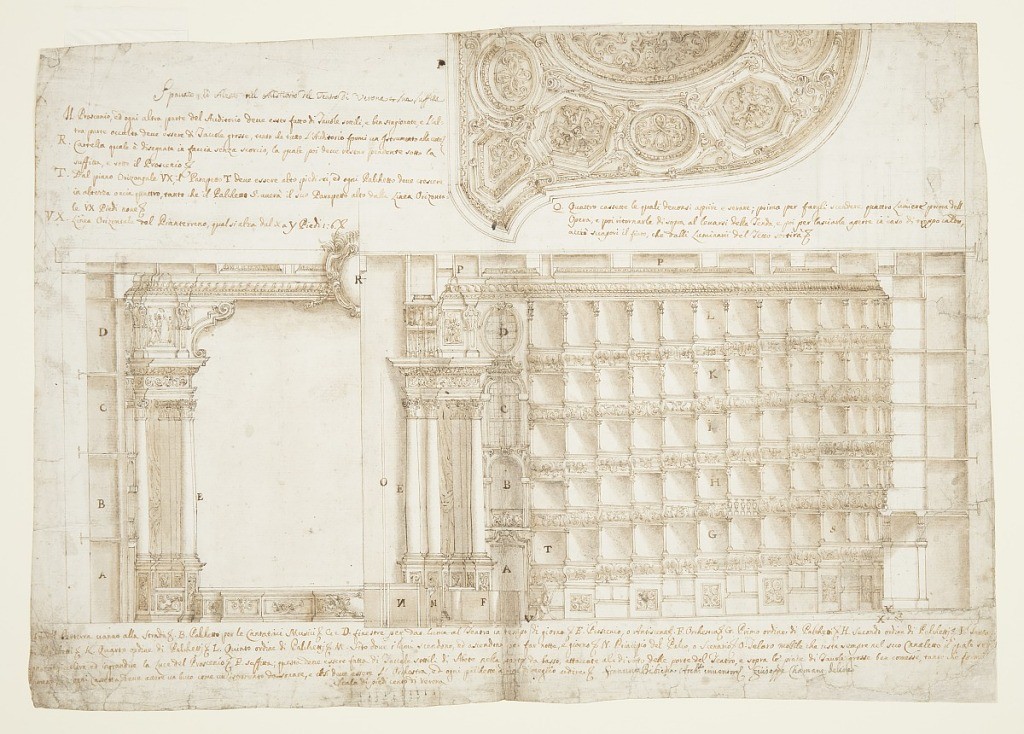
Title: Teatro Filarmonico, Accademia Filarmonica, Verona, Italy: Section and Ceiling
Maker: Jean-Joseph Chamant, French, 1699–1768
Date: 1715–20
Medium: Pen and brown ink, brush and brown wash, black chalk on white laid paper
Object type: Drawing
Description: Architectural drawing for the Teatro Filarmonico. Lower right side of drawing details seating section of theater. Upper right side details ceiling decoration. Lower left side depicts left side of the stage. Each design is noted with letters and accompanied by a description in Italian.